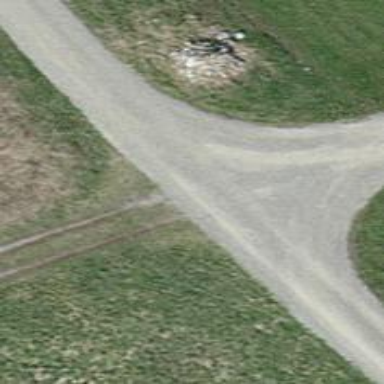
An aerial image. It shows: Gravel track with grade4 tracktype.